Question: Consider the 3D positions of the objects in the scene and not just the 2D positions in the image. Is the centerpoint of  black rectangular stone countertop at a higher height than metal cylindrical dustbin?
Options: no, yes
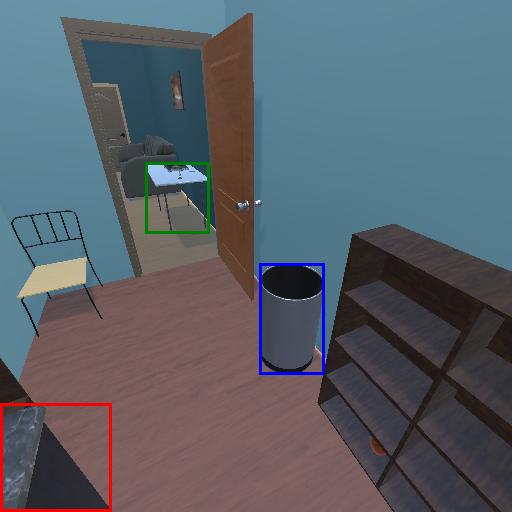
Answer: no